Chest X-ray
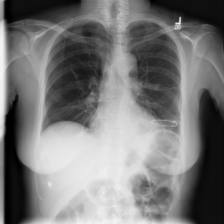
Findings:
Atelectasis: negative
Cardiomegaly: negative
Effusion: negative
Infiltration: negative
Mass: negative
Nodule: negative
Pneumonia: negative
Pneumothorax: negative
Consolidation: negative
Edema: negative
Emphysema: negative
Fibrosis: negative
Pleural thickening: negative
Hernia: negative